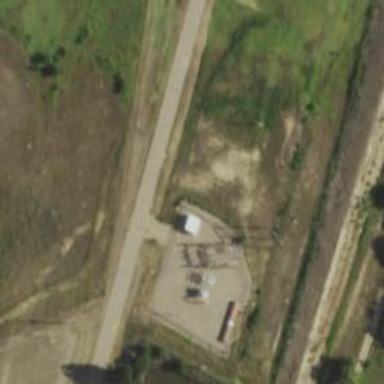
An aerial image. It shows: Substation with power facilities.